Field crop: tomato
Growth stage: 1
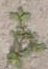
Species: portulaca